Question: In a MVC web application, I get the following exception:

In my solution I have all references ok. What could be the problem?
'''
Show Detailed Compiler Output:
C:\Program Files (x86)\IIS Express> "C:\Windows\Microsoft.NET\Framework4.0.30319\csc.exe" /t:library /utf8output /R:"C:\Windows\Microsoft.Netssembly\GAC_MSIL\System.Web.DynamicData4.0_4.0.0.0__31bf3856ad364e35\System.Web.DynamicData.dll" /R:"C:\Windows\Microsoft.Netssembly\GAC_MSIL\Microsoft.VisualStudio.Web.PageInspector.Loader4.0_1.0.0.0__b03f5f7f11d50a3a\Microsoft.VisualStudio.Web.PageInspector.Loader.dll" /R:"C:\Windows\Microsoft.NET\Framework4.0.30319\mscorlib.dll" /R:"C:\Windows\Microsoft.Netssembly\GAC_MSIL\System.Xml4.0_4.0.0.0__b77a5c561934e089\System.Xml.dll" /R:"C:\Windows\Microsoft.Netssembly\GAC_MSIL\System.ComponentModel.DataAnnotations4.0_4.0.0.0__31bf3856ad364e35\System.ComponentModel.DataAnnotations.dll" /R:"C:\Windows\Microsoft.Netssembly\GAC_MSIL\System.Web.Extensions4.0_4.0.0.0__31bf3856ad364e35\System.Web.Extensions.dll" /R:"C:\Windows\Microsoft.Netssembly\GAC_32\System.EnterpriseServices4.0_4.0.0.0__b03f5f7f11d50a3a\System.EnterpriseServices.dll" /R:"C:\Windows\Microsoft.NET\Framework4.0.30319\Temporary ASP.NET Filessaca0e01re5722ssembly\dl3
1797493a6847cc_a781d001\MES_WebShell_Contract.dll" /R:"C:\Windows\Microsoft.NET\Framework4.0.30319\Temporary ASP.NET Filessaca0e01re5722ssembly\dl3\e90790eed927a72_8a81d001\WebActivatorEx.dll" /R:"C:\Windows\Microsoft.Netssembly\GAC_MSIL\System.Core4.0_4.0.0.0__b77a5c561934e089\System.Core.dll" /R:"C:\Windows\Microsoft.NET\Framework4.0.30319\Temporary ASP.NET Filessaca0e01re5722ssembly\dl312d02d2b7a5d18_0e5cd001\Microsoft.Practices.Unity.dll" /R:"C:\Windows\Microsoft.Netssembly\GAC_MSIL\System.ServiceModel.Web4.0_4.0.0.0__31bf3856ad364e35\System.ServiceModel.Web.dll" /R:"C:\Windows\Microsoft.Netssembly\GAC_MSIL\System.Xml.Linq4.0_4.0.0.0__b77a5c561934e089\System.Xml.Linq.dll" /R:"C:\Windows\Microsoft.Netssembly\GAC_MSIL\System.Web.WebPages.Deployment4.0_2.0.0.0__31bf3856ad364e35\System.Web.WebPages.Deployment.dll" /R:"C:\Windows\Microsoft.Netssembly\GAC_MSIL\System.Configuration4.0_4.0.0.0__b03f5f7f11d50a3a\System.Configuration.dll" /R:"C:\Windows\Microsoft.Netssembly\GAC_MSIL\System.Activities4.0_4.0.0.0__31bf3856ad364e35\System.Activities.dll" /R:"C:\Windows\Microsoft.Netssembly\GAC_MSIL\System.ServiceModel.Activities4.0_4.0.0.0__31bf3856ad364e35\System.ServiceModel.Activities.dll" /R:"C:\Windows\Microsoft.Netssembly\GAC_MSIL\System.Data.DataSetExtensions4.0_4.0.0.0__b77a5c561934e089\System.Data.DataSetExtensions.dll" /R:"C:\Windows\Microsoft.Netssembly\GAC_MSIL\System.WorkflowServices4.0_4.0.0.0__31bf3856ad364e35\System.WorkflowServices.dll" /R:"C:\Windows\Microsoft.Netssembly\GAC_MSIL\System.Runtime.Serialization4.0_4.0.0.0__b77a5c561934e089\System.Runtime.Serialization.dll" /R:"C:\Windows\Microsoft.Netssembly\GAC_MSIL\System.IdentityModel4.0_4.0.0.0__b77a5c561934e089\System.IdentityModel.dll" /R:"C:\Windows\Microsoft.NET\Framework4.0.30319\Temporary ASP.NET Filessaca0e01re5722ssembly\dl3\d5f7acc0b36ac18_0e5cd001\Microsoft.Practices.Unity.Mvc.dll" /R:"C:\Windows\Microsoft.NET\Framework4.0.30319\Temporary ASP.NET Filessaca0e01re5722ssembly\dl3b971db31f9174f_0c92cf01\Common.Library.Core.State.dll" /R:"C:\Windows\Microsoft.Netssembly\GAC_MSIL\System.Web.WebPages.Deployment4.0_1.0.0.0__31bf3856ad364e35\System.Web.WebPages.Deployment.dll" /R:"C:\Windows\Microsoft.Netssembly\GAC_MSIL\Microsoft.CSharp4.0_4.0.0.0__b03f5f7f11d50a3a\Microsoft.CSharp.dll" /R:"C:\Windows\Microsoft.Netssembly\GAC_MSIL\System.ServiceModel.Activation4.0_4.0.0.0__31bf3856ad364e35\System.ServiceModel.Activation.dll" /R:"C:\Windows\Microsoft.Netssembly\GAC_32\System.Data4.0_4.0.0.0__b77a5c561934e089\System.Data.dll" /R:"C:\Windows\Microsoft.Netssembly\GAC_MSIL\System.ServiceModel4.0_4.0.0.0__b77a5c561934e089\System.ServiceModel.dll" /R:"C:\Windows\Microsoft.Netssembly\GAC_MSIL\System.Drawing4.0_4.0.0.0__b03f5f7f11d50a3a\System.Drawing.dll" /R:"C:\Windows\Microsoft.Netssembly\GAC_MSIL\System.Web.ApplicationServices4.0_4.0.0.0__31bf3856ad364e35\System.Web.ApplicationServices.dll" /R:"C:\Windows\Microsoft.NET\Framework4.0.30319\Temporary ASP.NET Filessaca0e01re5722ssembly\dl3\963f5834b345918_0e5cd001\Microsoft.Practices.Unity.Configuration.dll" /R:"C:\Windows\Microsoft.Netssembly\GAC_MSIL\System4.0_4.0.0.0__b77a5c561934e089\System.dll" /R:"C:\Windows\Microsoft.Netssembly\GAC_32\System.Web4.0_4.0.0.0__b03f5f7f11d50a3a\System.Web.dll" /R:"C:\Windows\Microsoft.NET\Framework4.0.30319\Temporary ASP.NET Filessaca0e01re5722ssembly\dl3\89a8fa3fl6b4cc_a781d001\MES_WebShell_Business.dll" /R:"C:\Windows\Microsoft.Netssembly\GAC_MSIL\System.Web.Services4.0_4.0.0.0__b03f5f7f11d50a3a\System.Web.Services.dll" /R:"C:\Windows\Microsoft.NET\Framework4.0.30319\Temporary ASP.NET Filessaca0e01re5722ssembly\dl3\decdd4cabae6018_0e5cd001\Microsoft.Practices.Unity.RegistrationByConvention.dll" /out:"C:\Windows\Microsoft.NET\Framework4.0.30319\Temporary ASP.NET Filessaca0e01re5722\App_Code.tekse26w.dll" /D:DEBUG /debug+ /optimize- /w:4 /nowarn:1659;1699;1701;612;618 /warnaserror- "C:\Windows\Microsoft.NET\Framework4.0.30319\Temporary ASP.NET Filessaca0e01re5722\App_Code.tekse26w.0.cs" "C:\Windows\Microsoft.NET\Framework4.0.30319\Temporary ASP.NET Filessaca0e01re5722\App_Code.tekse26w.1.cs"
Microsoft (R) Visual C# Compiler version 4.0.30319.34209
for Microsoft (R) .NET Framework 4.5
Copyright (C) Microsoft Corporation. All rights reserved.
d:\Projects\MES_FraMES\Web Applications\MES_WebShell runk\Solution\MES_WebShell\MES_WebShell\App_Code\RegisterVirtualPathProvider.cs(4,7): error CS0246: The type or namespace name 'EmbeddedResourceVirtualPathProvider' could not be found (are you missing a using directive or an assembly reference?)
Show Complete Compilation Source:
Line 1: using System.Linq;
Line 2: using System.Reflection;
Line 3: using System.Web.Hosting;
Line 4: using EmbeddedResourceVirtualPathProvider;
Line 5:
Line 6: namespace MES_WebShellLine 7: {Line 8: public class RegisterVirtualPathProviderLine 9: {Line 10: public static void AppInitialize()Line 11: {Line 12: //By default, we scan all non system assemblies for embedded resourcesLine 13: var assemblies = System.Web.Compilation.BuildManager.GetReferencedAssemblies()Line 14: .Cast<Assembly>()Line 15: .Where(a => a.GetName().Name.StartsWith("System") == false); Line 16: HostingEnvironment.RegisterVirtualPathProvider(new Vpp(assemblies.ToArray())Line 17: {Line 18: //you can do a specific assembly registration too. If you provide the assemly source path, it can readLine 19: //from the source file so you can change the content while the app is running without needing to rebuildLine 20: //{typeof(SomeAssembly.SomeClass).Assembly, @"..\SomeAssembly"} Line 21: });Line 22: }Line 23: }Line 24: }
'''
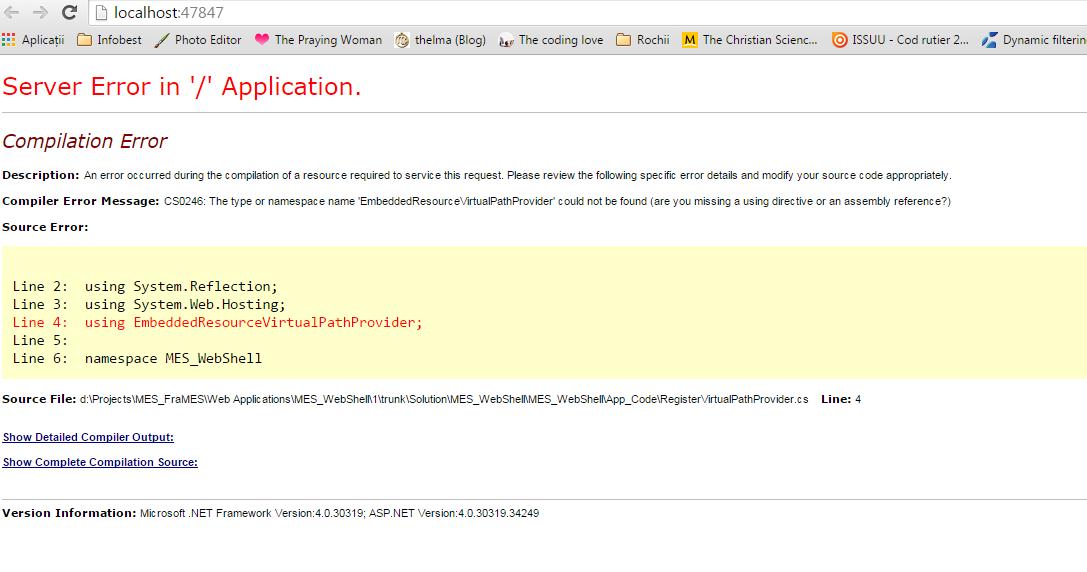
Answer: Wow, it was an interesting one. I found the real solution on a post:
> Check that the project output path (project properties / Build) is set
to 'bin' and not 'bin\Release' or 'bin\Debug'For some reason IIS (VS development Server or Local IIS) always
accesses the libraries from the bin directory (and won't look up for
subdirectories)